Interaction volume radius: 5 \u00c5
Interaction volume height: 15 \u00c5
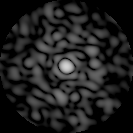
Disorder parameter: 0.7881